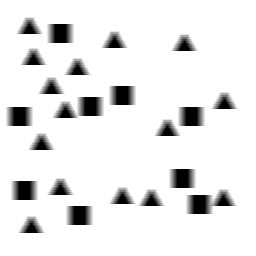
Squares: 9
Triangles: 15
Stars: 0
Total shapes: 24